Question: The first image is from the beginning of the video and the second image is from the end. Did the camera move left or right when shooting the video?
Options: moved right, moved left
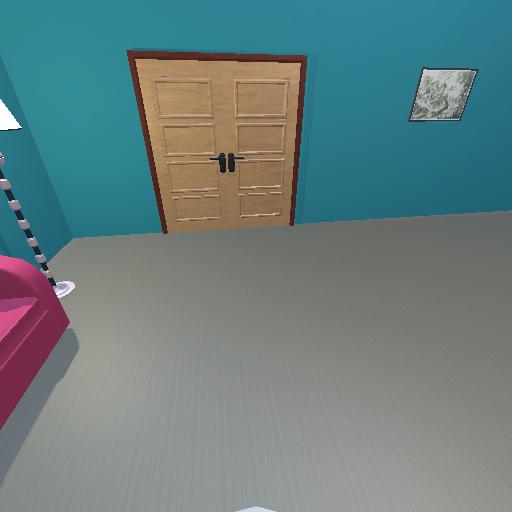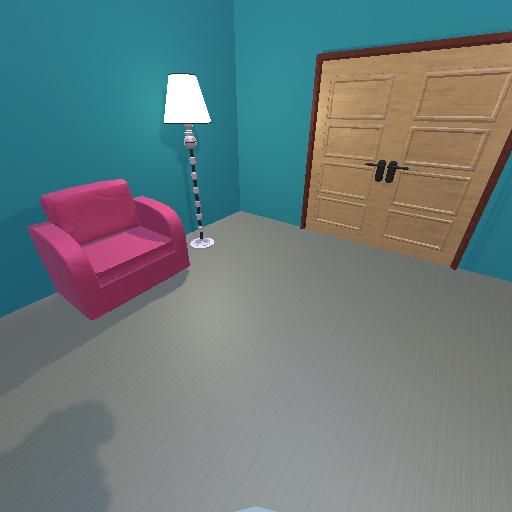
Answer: moved right